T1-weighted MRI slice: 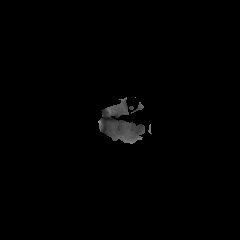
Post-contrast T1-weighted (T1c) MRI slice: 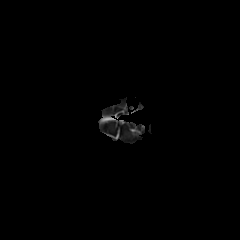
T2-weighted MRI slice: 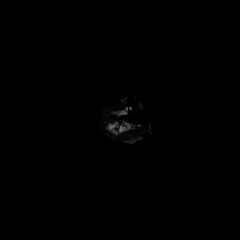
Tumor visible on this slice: no